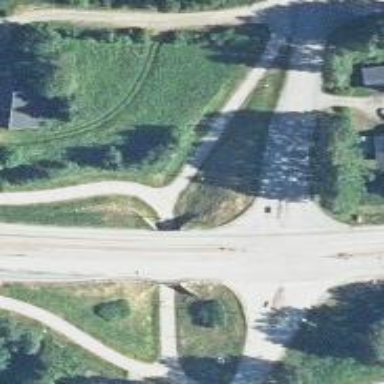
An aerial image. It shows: Asphalt cycleway designed as connection.